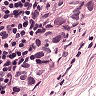
Metastatic tissue present: yes